Question: I have one issue and I have been not able to find proper solution or visualize this solution.
I have the deep nested object which I have to show the detail page with every child on website.
The structure is like this
'''
1. Organisation
2. -----------------> Centres
3. -------------------------------schools
4. -----------------------------------------Kids Branch
5. -----------------------------------------Senior Branch
'''
There are many fields like , name, description etc in all those objects.
I need to show all that stuff in one page.
The design becomes very messy if
'''
i have 3 centres ,
then each center has 3 schools and
each school has 2 bracnches
'''
Current I just show all in table tag and for children I just add some indent
LIKE THIS

Now the information is very huge and page is very long and client want o have accordions or anything else so that every object can be collapsed or expanded.
I am not sure can we do 3-4 levels of accordions or not
I got this link
<URL>
But was not sure if that will do it
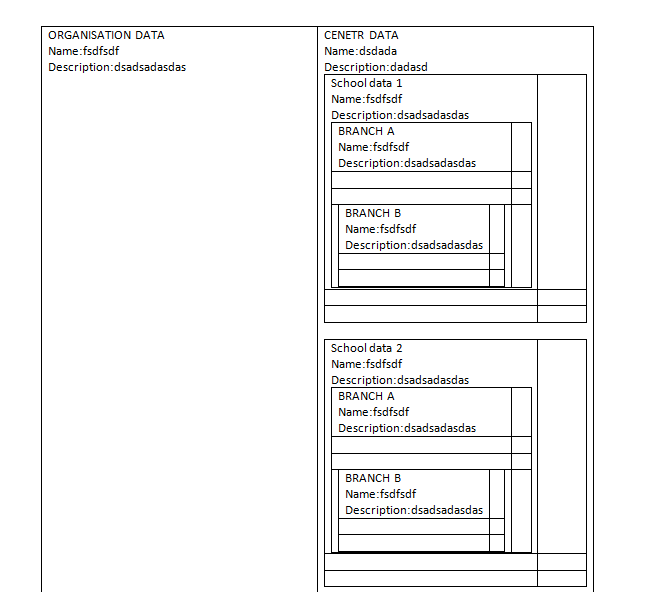
Answer: try this
: <URL>
'''
.head {
background: #eee;
cursor: pointer;
}
.section .head, .section .section {
margin-left: 20px;
}
.section{
display:none;
}
'''
'''
<script src="http://code.jquery.com/jquery-1.9.1.js"></script>
<script>
$(document).ready(function () {
$('#accordion .head').click(function () {
var head = $(this);
// remove any active head
head.siblings('.head').removeClass('active');
var section = head.next('.section');
//remove .section to exclude from hide all
section.removeClass('section');
//hide sibling sections
head.siblings('.section').hide();
// set .section class back
section.addClass('section');
if( !section.css(':visible')) {
// set as active and show section
head.addClass('active');
section.fadeIn(500);
};
});
});
</script>
'''
'''
<div id="accordion">
<h3 class="head">
section 1</h3>
<div class="section">
<p>
section 1
</p>
<h3 class="head">
section 1.1</h3>
<div class="section">
<p>
section 1.1
</p>
</div>
<h3 class="head">
section 1.2</h3>
<div class="section">
<p>
section 1.2
</p>
<h3 class="head">
section 1.2.1</h3>
<div class="section">
<p>
section 1.2.1
</p>
</div>
<h3 class="head">
section 1.2.2</h3>
<div class="section">
<p>
section 1.2.2
</p>
</div>
</div>
</div>
<h3 class="head">
section 2</h3>
<div class="section">
<p>
section 2
</p>
</div>
</div>
'''